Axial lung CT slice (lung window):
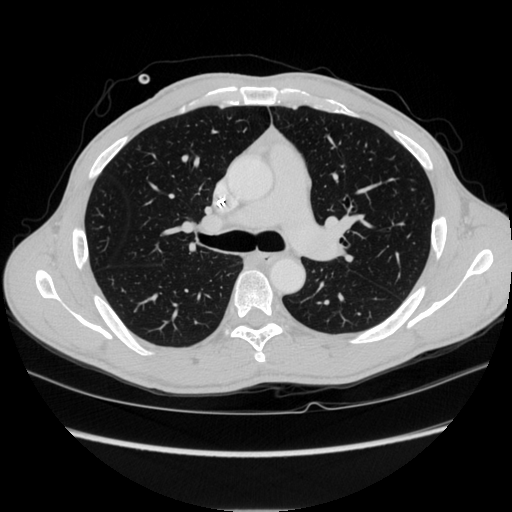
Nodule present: no